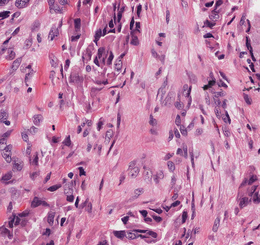
Tumor epithelial tissue: yes
Tumor-associated stroma tissue: yes
Normal tissue: no